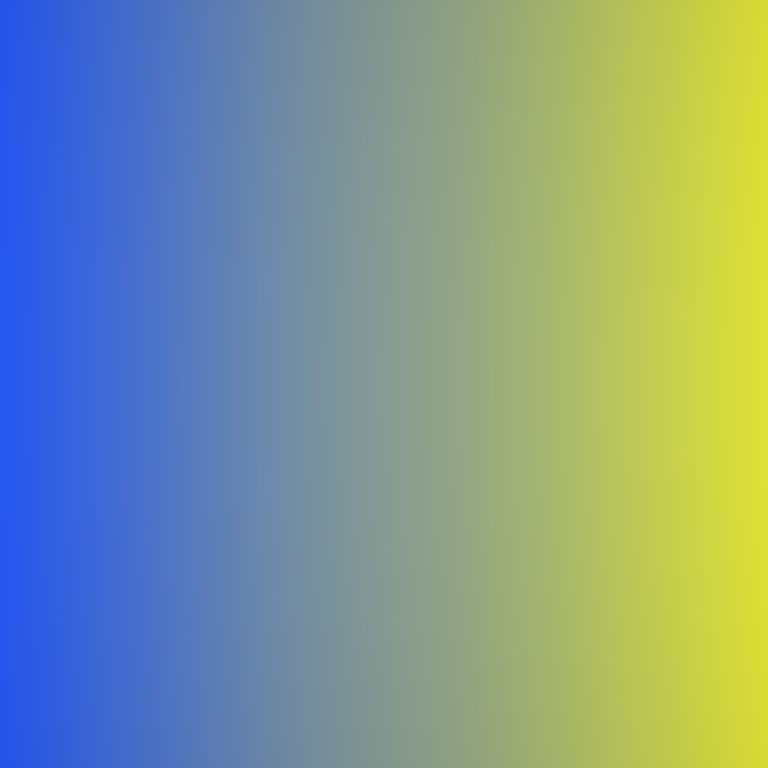
Abstract light effect, smooth gradient from blue to yellow, calm atmosphere, soft blend, no room, no furniture, no objects.